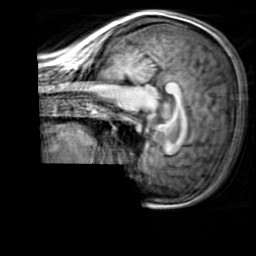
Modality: T1w
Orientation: sagittal
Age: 26
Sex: female
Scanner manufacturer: siemens
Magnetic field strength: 3 T
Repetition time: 2.3 s
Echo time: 0.00303 s